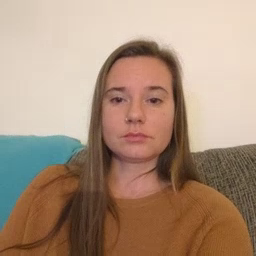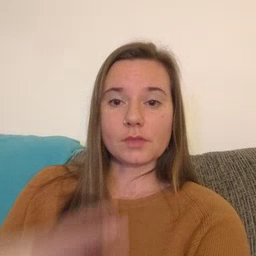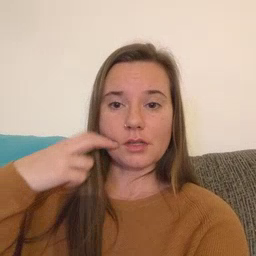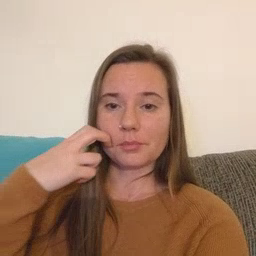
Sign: gum